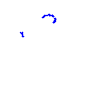
Particle: pion